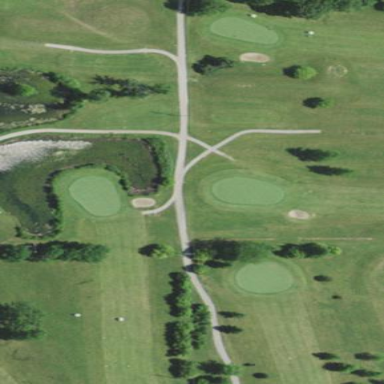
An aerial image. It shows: Picturesque scene of golf course with lateral water hazard.